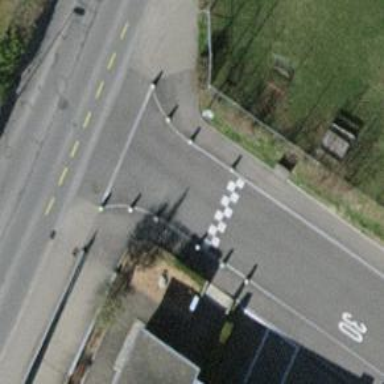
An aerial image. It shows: Concrete bollard.